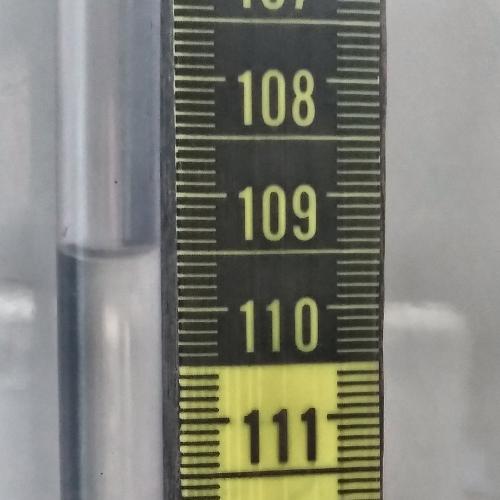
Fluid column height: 109.5 cm